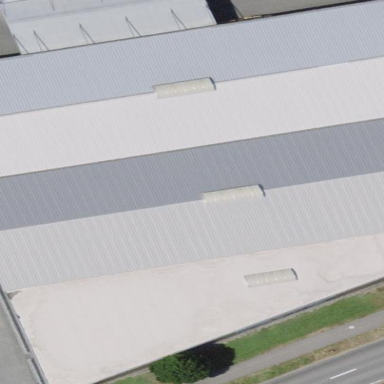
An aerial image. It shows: Industrial building.